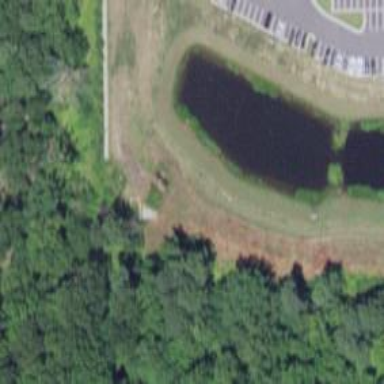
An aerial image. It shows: Peaceful pond surrounded by nature.